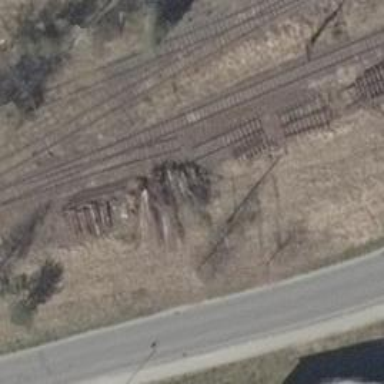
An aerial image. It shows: Railway with track class A.